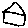
Label: house